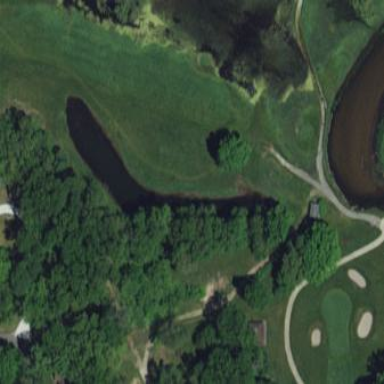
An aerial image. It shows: Water hazard in golf course. The hazard is natural water feature.